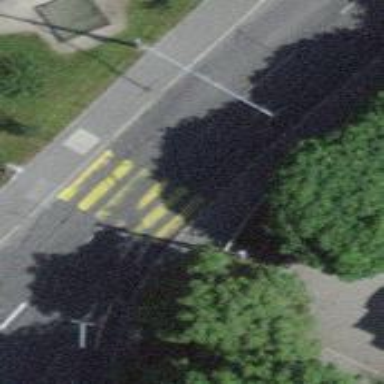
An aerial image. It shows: Pedestrian crossing with zebra markings on footway.